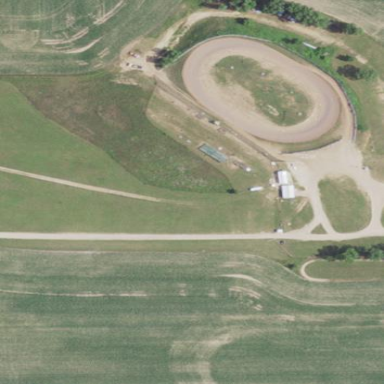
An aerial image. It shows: Sports center tailored for motor sports enthusiasts.